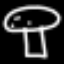
Label: mushroom